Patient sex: M
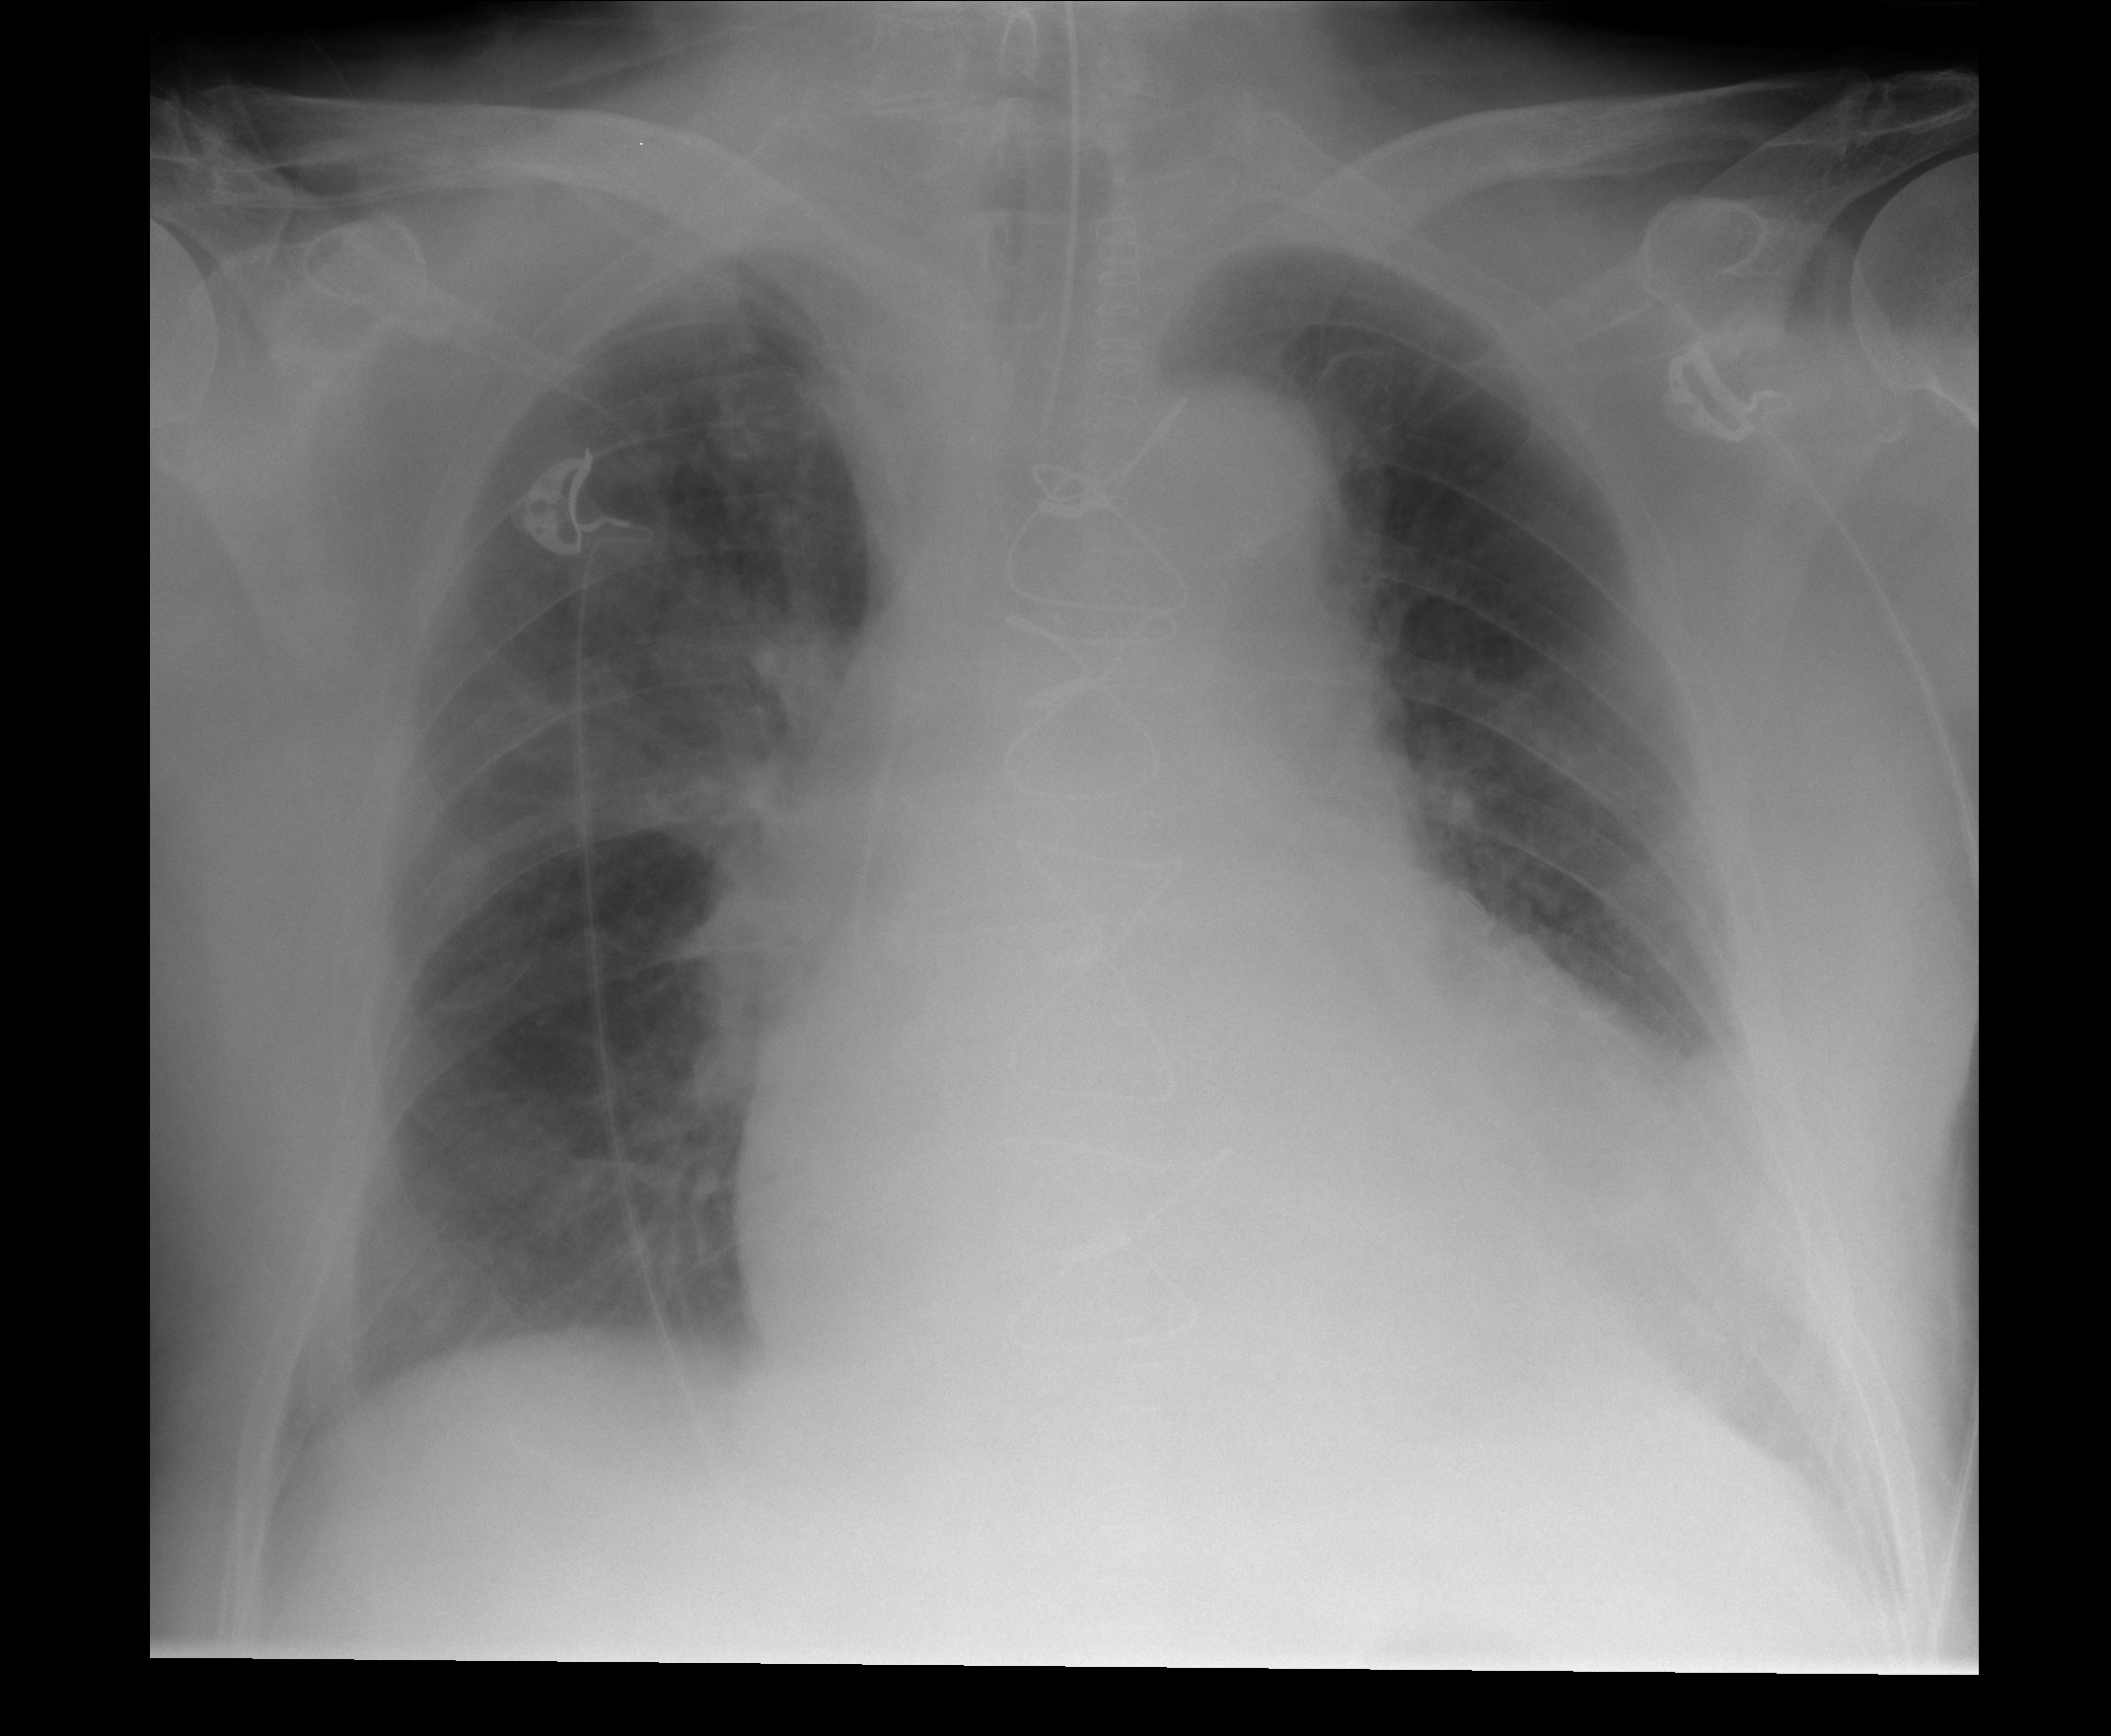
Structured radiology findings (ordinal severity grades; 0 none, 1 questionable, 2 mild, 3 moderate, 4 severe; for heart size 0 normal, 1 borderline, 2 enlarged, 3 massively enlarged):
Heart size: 3
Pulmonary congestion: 1
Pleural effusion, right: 1
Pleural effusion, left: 2
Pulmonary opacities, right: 2
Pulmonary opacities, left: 0
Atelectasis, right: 2
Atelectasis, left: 2